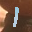
Label: 1